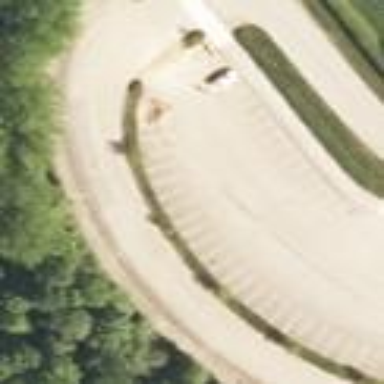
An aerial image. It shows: Parking area with surface.